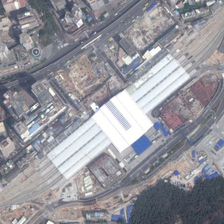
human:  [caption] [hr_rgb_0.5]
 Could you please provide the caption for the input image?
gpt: the railway station is not finished and is located in the downtown area .

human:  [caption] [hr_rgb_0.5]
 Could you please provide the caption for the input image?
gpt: many buildings and some green trees are near a railway station .

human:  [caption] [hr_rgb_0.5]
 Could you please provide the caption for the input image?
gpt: the railway station is not finished and is located in the downtown area .

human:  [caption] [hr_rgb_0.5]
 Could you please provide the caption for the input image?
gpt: many buildings and some green trees are near a railway station .

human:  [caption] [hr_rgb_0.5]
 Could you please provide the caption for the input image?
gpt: many buildings and some green trees are near a railway station .